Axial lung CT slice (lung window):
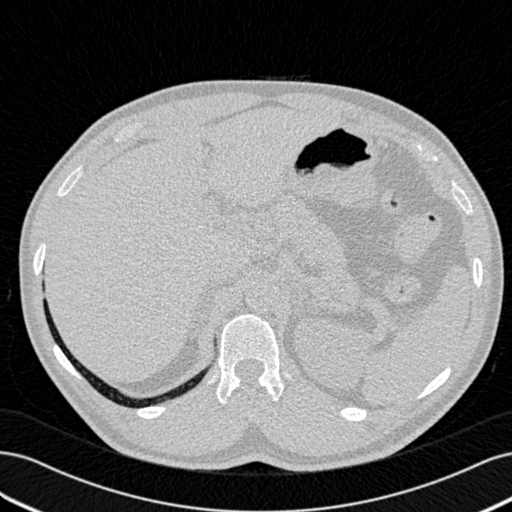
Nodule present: no